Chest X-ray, AP view. Patient: 48 years old, sex F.
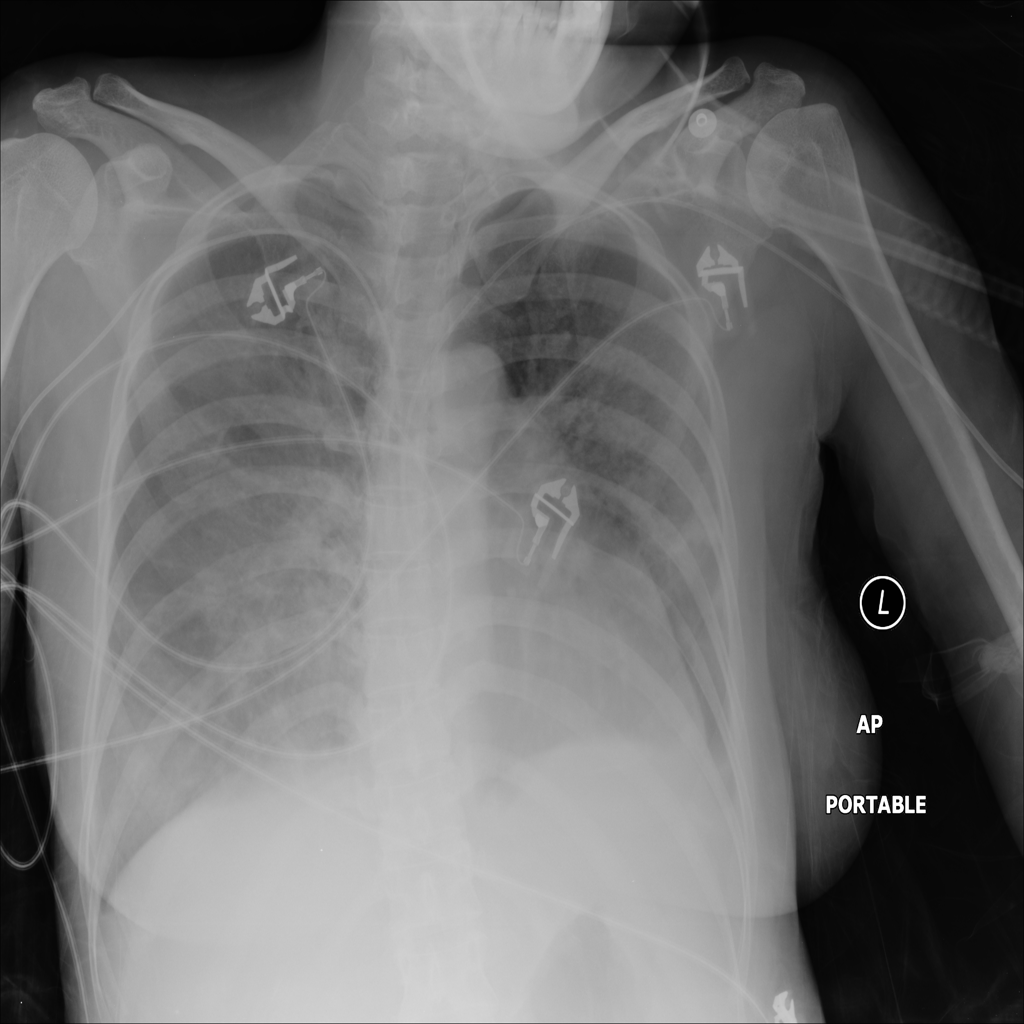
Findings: Consolidation, Effusion